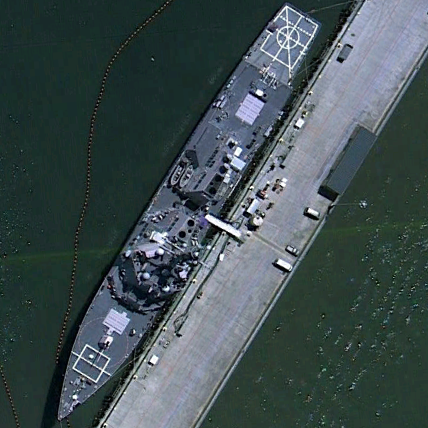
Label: destroyer